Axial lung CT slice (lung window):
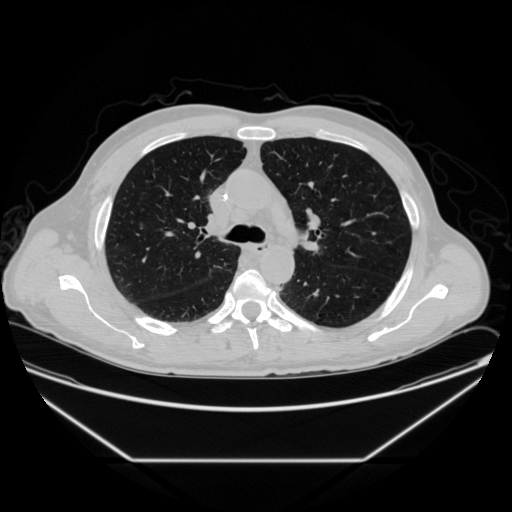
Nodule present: no